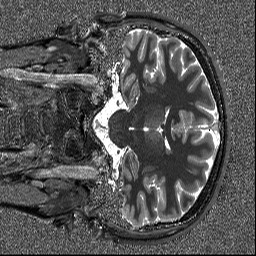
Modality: T1map
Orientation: coronal
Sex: male